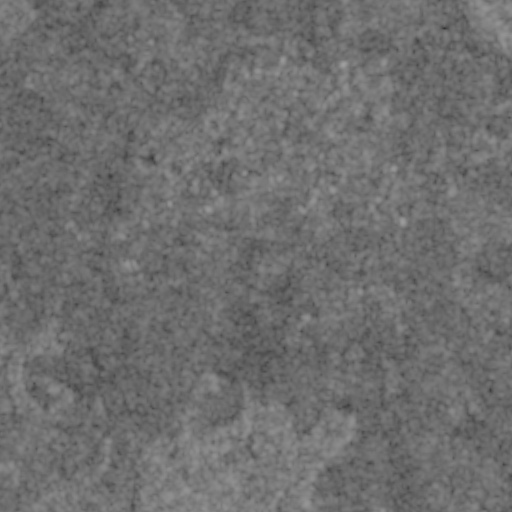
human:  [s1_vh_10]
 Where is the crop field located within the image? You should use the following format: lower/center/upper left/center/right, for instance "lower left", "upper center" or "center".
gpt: The crop field is located in the upper left of the image.
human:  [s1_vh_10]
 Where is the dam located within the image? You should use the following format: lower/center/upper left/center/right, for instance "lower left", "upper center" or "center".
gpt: The dam is located in the upper left of the image.
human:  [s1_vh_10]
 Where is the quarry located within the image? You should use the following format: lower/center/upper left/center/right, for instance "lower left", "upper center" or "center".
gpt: The quarry is located in the center left of the image.
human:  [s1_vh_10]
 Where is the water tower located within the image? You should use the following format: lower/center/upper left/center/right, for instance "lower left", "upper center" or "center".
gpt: The water tower is located in the upper center of the image.
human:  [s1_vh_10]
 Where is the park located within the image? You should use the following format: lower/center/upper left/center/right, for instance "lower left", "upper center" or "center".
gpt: There is no park in the image.

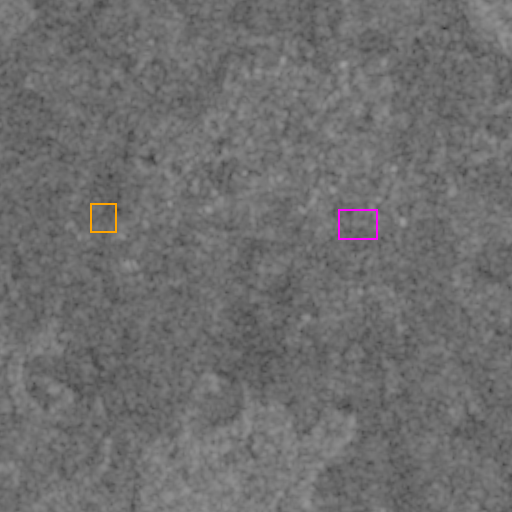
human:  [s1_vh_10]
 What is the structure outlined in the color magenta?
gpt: The structure outlined in magenta is a park.
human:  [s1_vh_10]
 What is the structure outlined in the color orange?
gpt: The structure outlined in orange is a quarry.
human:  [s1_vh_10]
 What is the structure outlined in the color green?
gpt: There is no green outline.